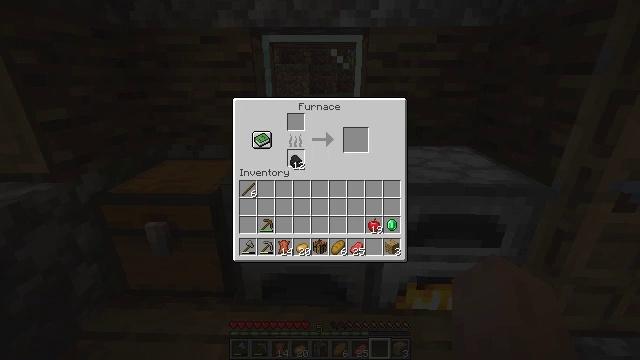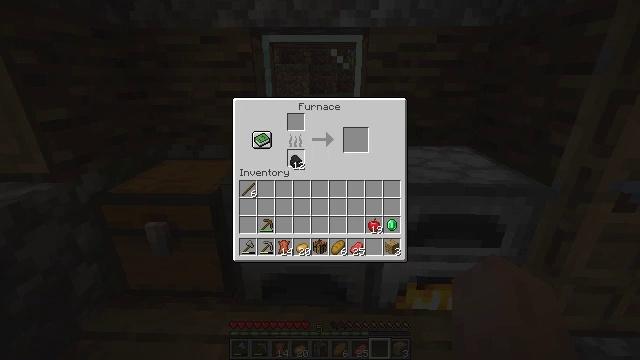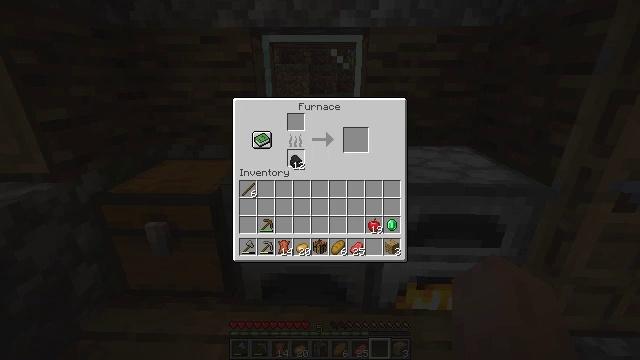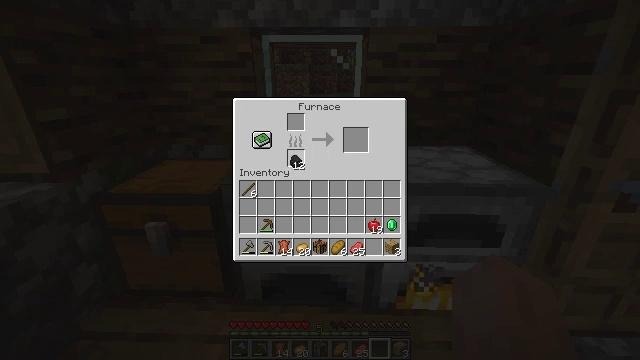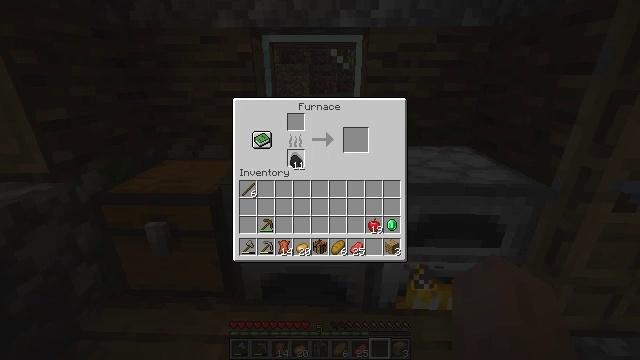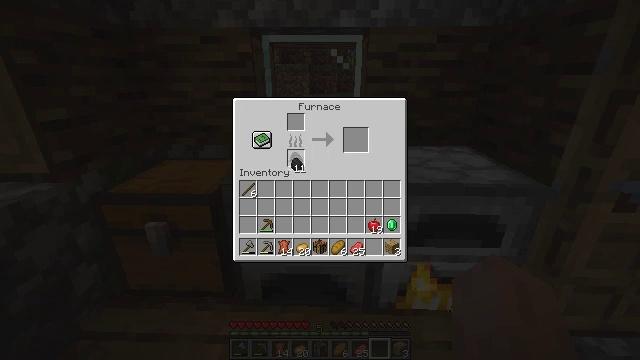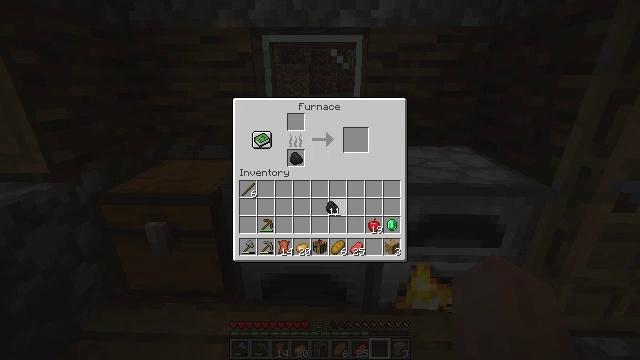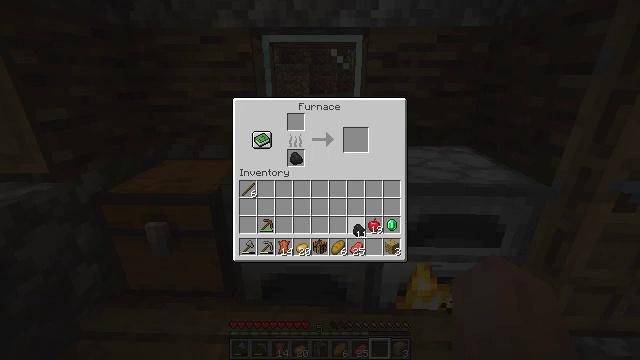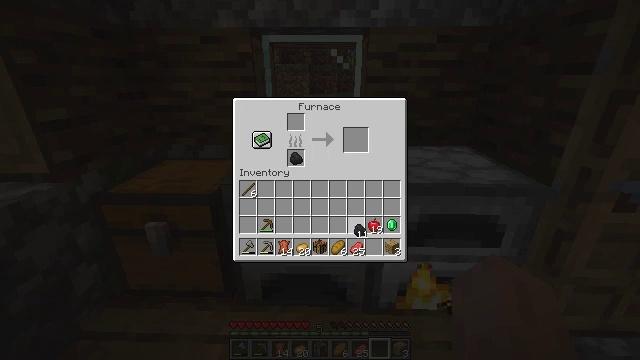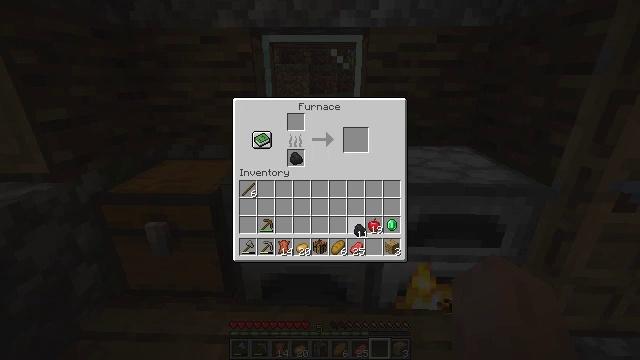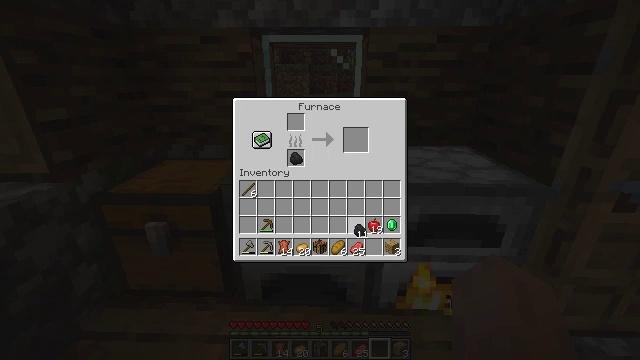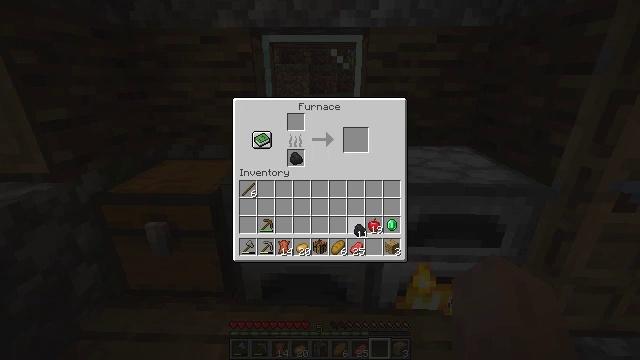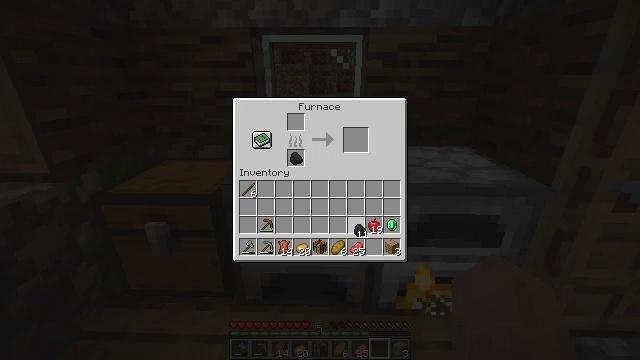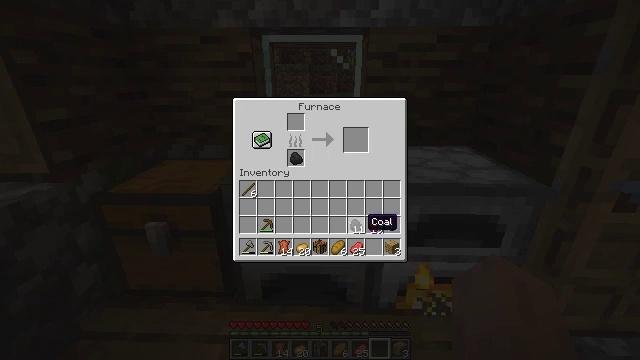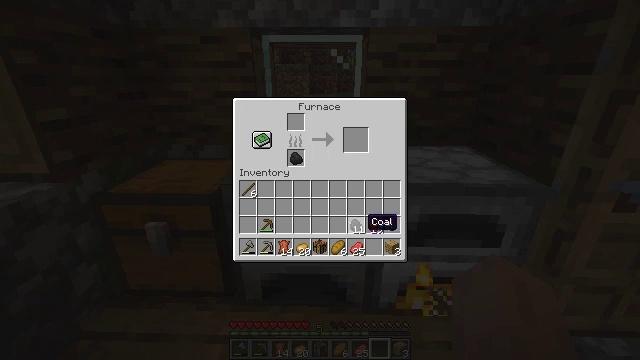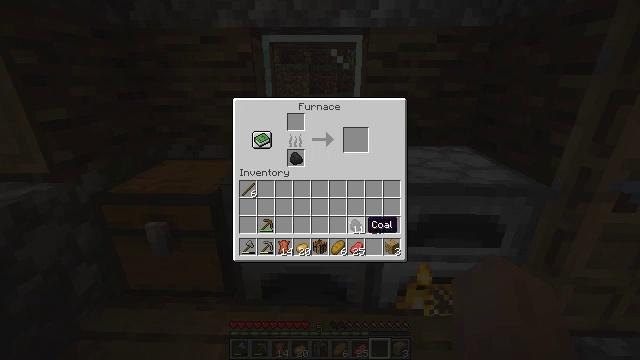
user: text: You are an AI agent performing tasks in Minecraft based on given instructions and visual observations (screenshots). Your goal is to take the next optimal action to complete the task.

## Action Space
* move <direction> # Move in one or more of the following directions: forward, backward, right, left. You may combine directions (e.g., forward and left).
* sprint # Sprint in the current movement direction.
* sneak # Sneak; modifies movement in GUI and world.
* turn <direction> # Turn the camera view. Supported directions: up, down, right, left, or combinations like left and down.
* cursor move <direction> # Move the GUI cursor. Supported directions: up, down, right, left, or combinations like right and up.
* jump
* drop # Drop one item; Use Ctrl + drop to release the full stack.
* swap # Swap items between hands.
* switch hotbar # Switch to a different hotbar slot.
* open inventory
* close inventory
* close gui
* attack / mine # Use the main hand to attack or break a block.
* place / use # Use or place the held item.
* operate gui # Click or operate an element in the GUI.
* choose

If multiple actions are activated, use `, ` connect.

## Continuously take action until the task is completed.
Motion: motion action
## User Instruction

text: Mine the composter block.
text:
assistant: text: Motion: choose
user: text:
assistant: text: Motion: choose
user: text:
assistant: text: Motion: choose
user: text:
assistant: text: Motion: no_op
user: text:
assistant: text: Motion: no_op
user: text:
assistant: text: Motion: cursor move right and down
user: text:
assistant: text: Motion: cursor move right and down
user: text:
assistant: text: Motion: no_op
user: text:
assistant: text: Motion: no_op
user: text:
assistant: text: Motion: operate gui
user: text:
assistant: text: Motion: operate gui
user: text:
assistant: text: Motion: operate gui
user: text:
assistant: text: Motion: no_op
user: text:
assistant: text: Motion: no_op
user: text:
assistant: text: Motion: no_op
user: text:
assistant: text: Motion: no_op
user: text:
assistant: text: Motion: no_op
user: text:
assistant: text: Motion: no_op
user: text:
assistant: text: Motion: no_op
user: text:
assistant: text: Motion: no_op
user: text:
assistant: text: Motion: operate gui
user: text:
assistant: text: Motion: operate gui
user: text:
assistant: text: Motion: operate gui
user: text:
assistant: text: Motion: no_op
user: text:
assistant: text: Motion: no_op
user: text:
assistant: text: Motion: no_op
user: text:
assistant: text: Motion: cursor move left and up
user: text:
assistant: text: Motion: cursor move left and up
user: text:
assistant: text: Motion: no_op
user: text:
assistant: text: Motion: cursor move up